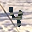
Label: 4